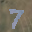
Label: 7